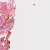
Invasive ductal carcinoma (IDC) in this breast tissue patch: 0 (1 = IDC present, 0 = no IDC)